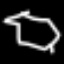
Label: octagon